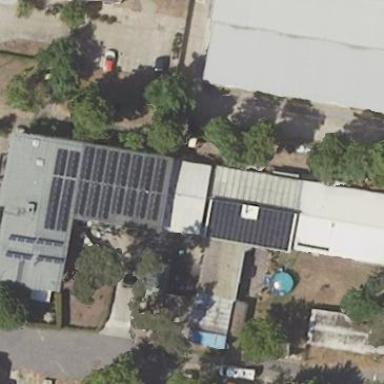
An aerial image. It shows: Building that houses car repair shop.